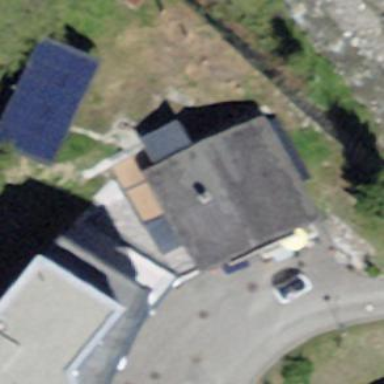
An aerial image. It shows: Building with tiled roof.